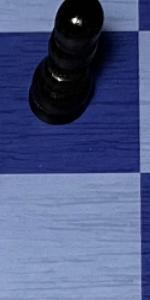
Label: Empty